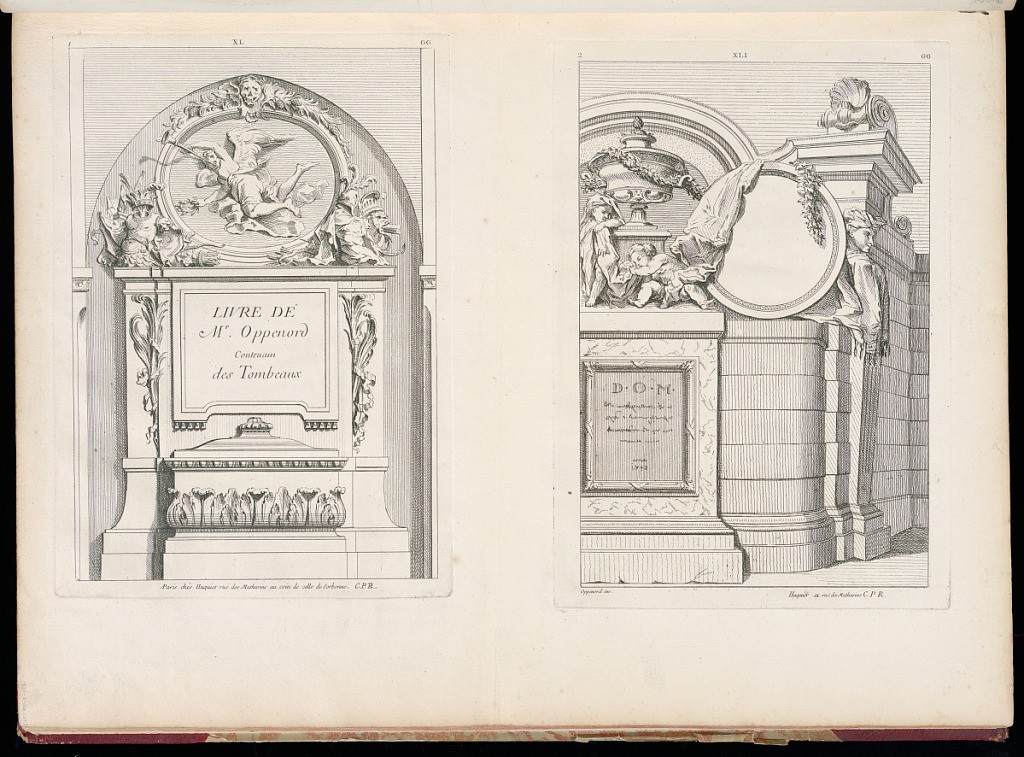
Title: Title Page
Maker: Gilles-Marie Oppenord, French, 1672–1742
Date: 1749-1761
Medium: Etching and engraving on laid paper
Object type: Bound print
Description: Page with two plates printed next to one another. The left plate is a title page, with the text printed in the center of an architectural structure. Above the title is a carved oval rondel with a winged angel holding a horn and a wreath. This rondel is flanked by trophies and has a skull mascaron at the top. Below the title text is a tomb ornamented with egg and dart and acanthus leaf decoration. The plate at the right represents a large tomb, inscribed at the front with the letters "DOM," and adorned with putti draped under cloth and a large vase capped with a pinecone finial. Both plates are numbered but only the plate on the right features Oppenord's signature.